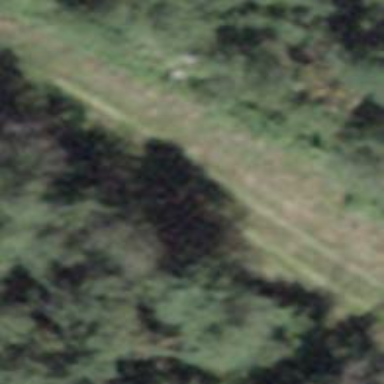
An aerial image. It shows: Track with very rough surface.